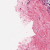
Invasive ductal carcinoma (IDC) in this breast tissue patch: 0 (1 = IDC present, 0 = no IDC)